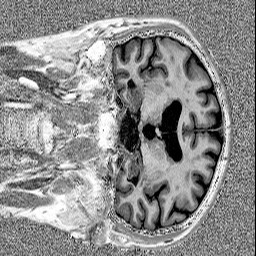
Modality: MP2RAGE
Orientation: coronal
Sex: male